Question: Due to some reason I have to send my app to Expedited review.
For this first of all, I have submitted my app successfully on itunes connect.
Currently my application is in "Waiting for Review" state.
Now I am applying for expedited review. See the following screenshot.
but on this page I am not able to find "Submit" button to send the request to apple review team. Anyone knows how to submit app for expedited review?
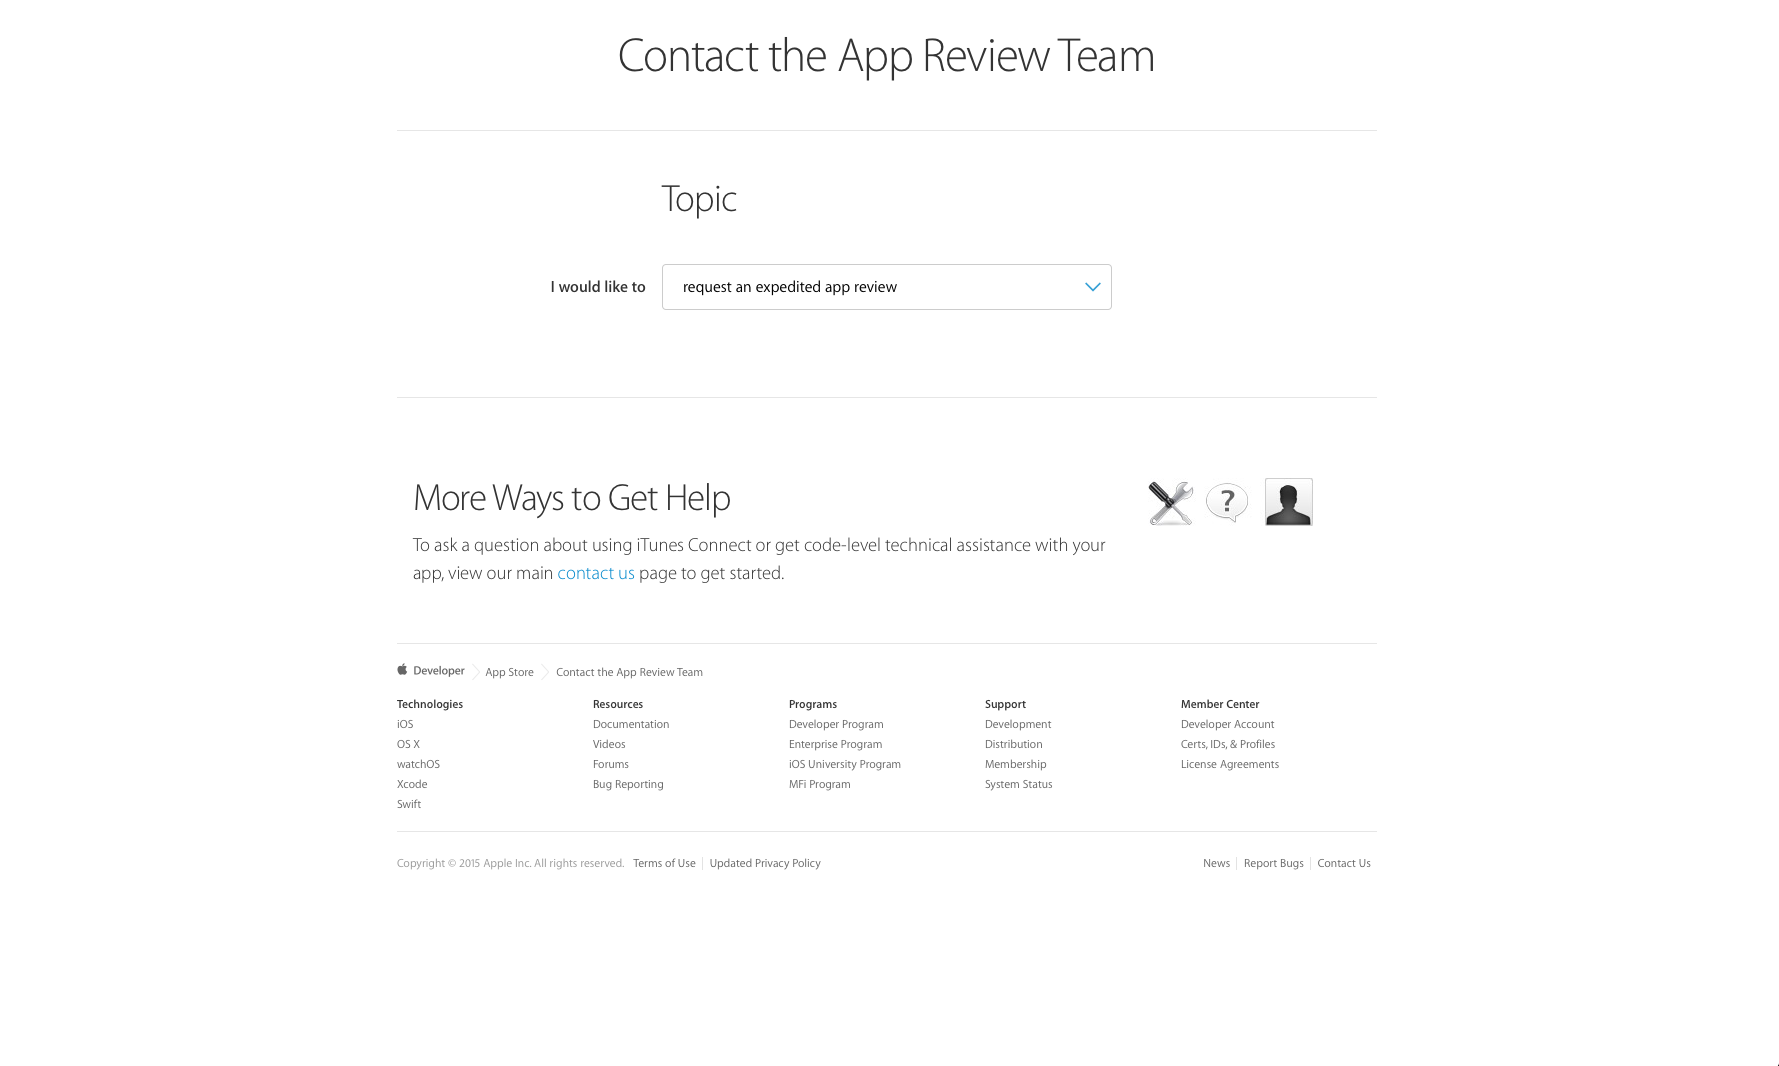
Answer: Actually this is a bug of Mozilla.
I open developer account in Mozilla version 38.0.5 and in this version form for expedite review does not open.
In other browser(e.g, chrome, safari) it works fine.